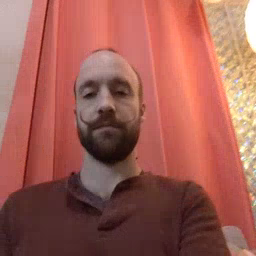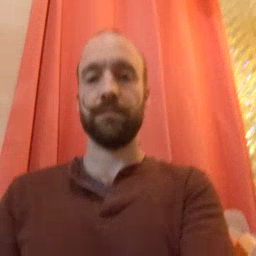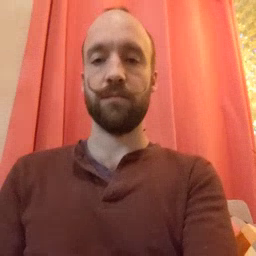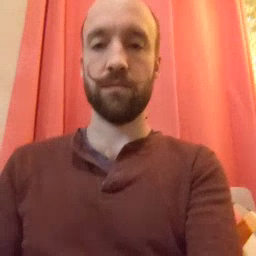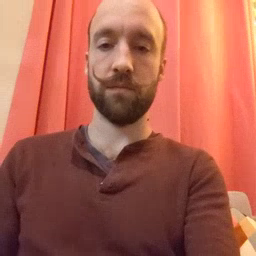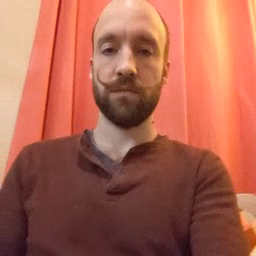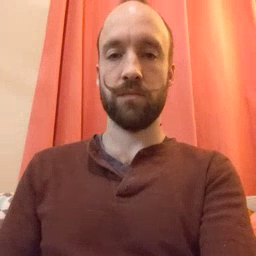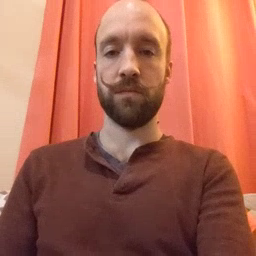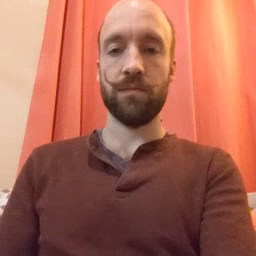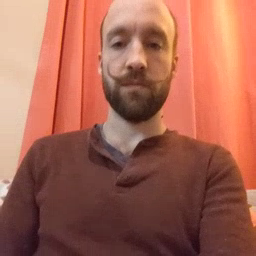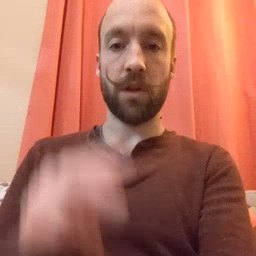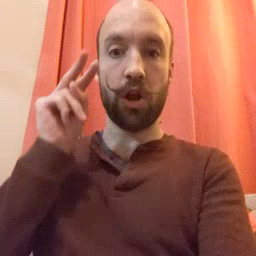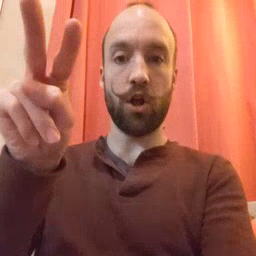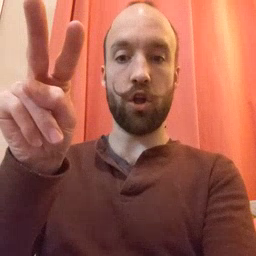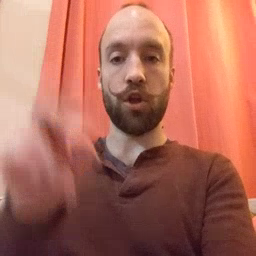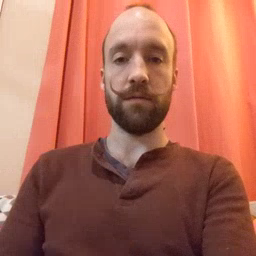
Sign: look